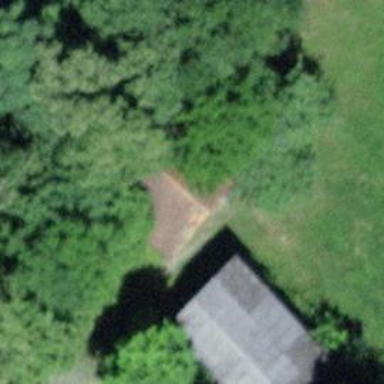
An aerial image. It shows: Barn.